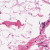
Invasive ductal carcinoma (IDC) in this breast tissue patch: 0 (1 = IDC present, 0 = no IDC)